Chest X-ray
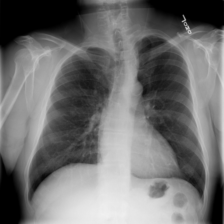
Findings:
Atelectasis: negative
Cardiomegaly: negative
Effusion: negative
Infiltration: positive
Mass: negative
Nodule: positive
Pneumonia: negative
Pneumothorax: negative
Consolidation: negative
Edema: negative
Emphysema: negative
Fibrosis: negative
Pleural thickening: negative
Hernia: negative